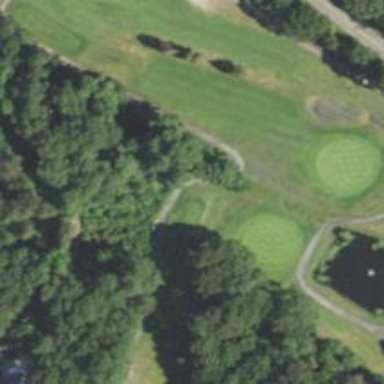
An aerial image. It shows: Path used for both walking and golf.